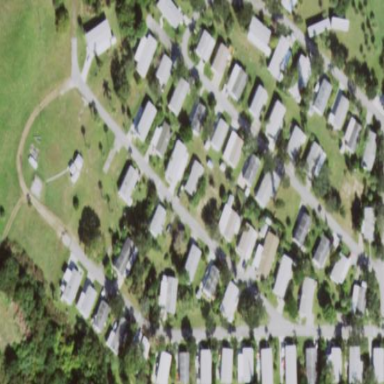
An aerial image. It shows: Residential area designed as trailer park.